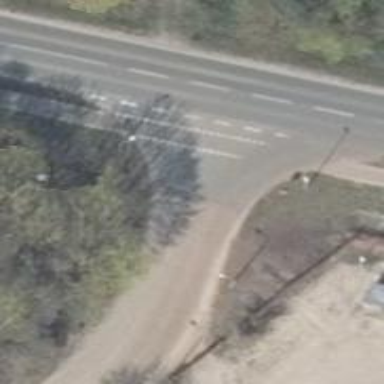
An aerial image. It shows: Marked road crossing.